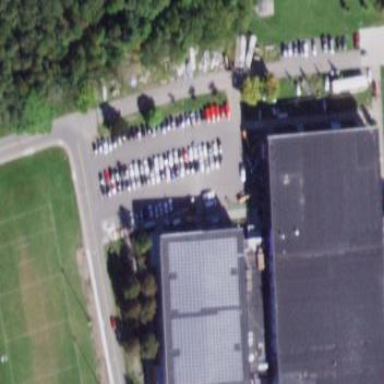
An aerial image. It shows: Fitness center building.